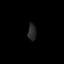
Tissue: prostate
Cell type: T cells
Senescence score: 0.7465
Nuclear area (px): 138
Mean DAPI intensity: 39.572